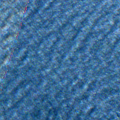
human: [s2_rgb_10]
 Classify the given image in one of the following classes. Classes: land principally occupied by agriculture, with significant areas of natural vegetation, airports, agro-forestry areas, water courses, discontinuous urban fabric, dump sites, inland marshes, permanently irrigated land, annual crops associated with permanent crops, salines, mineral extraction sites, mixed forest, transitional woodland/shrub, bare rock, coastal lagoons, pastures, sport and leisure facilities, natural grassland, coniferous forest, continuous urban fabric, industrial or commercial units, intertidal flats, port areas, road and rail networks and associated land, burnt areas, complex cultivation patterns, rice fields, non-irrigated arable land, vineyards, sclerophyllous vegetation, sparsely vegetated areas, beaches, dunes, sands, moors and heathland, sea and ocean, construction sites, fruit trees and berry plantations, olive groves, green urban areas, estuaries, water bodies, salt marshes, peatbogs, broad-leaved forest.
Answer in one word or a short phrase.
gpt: sea and ocean